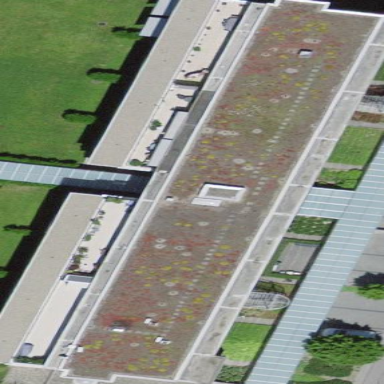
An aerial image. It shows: Building with flat roof.